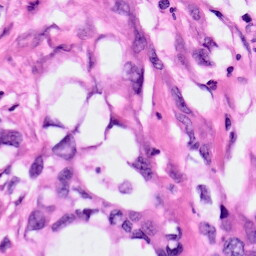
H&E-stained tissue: Pancreatic